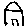
Label: house